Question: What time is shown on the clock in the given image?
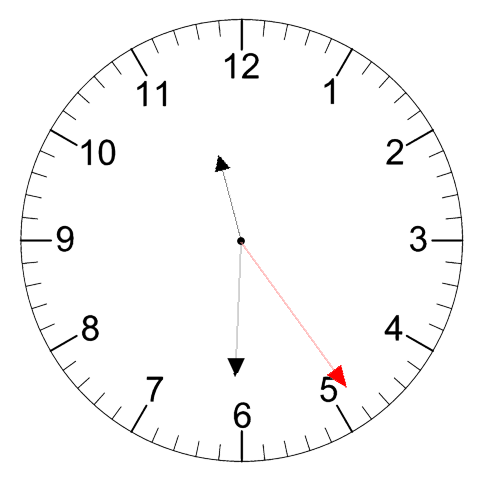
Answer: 11:30:24